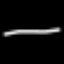
Label: line